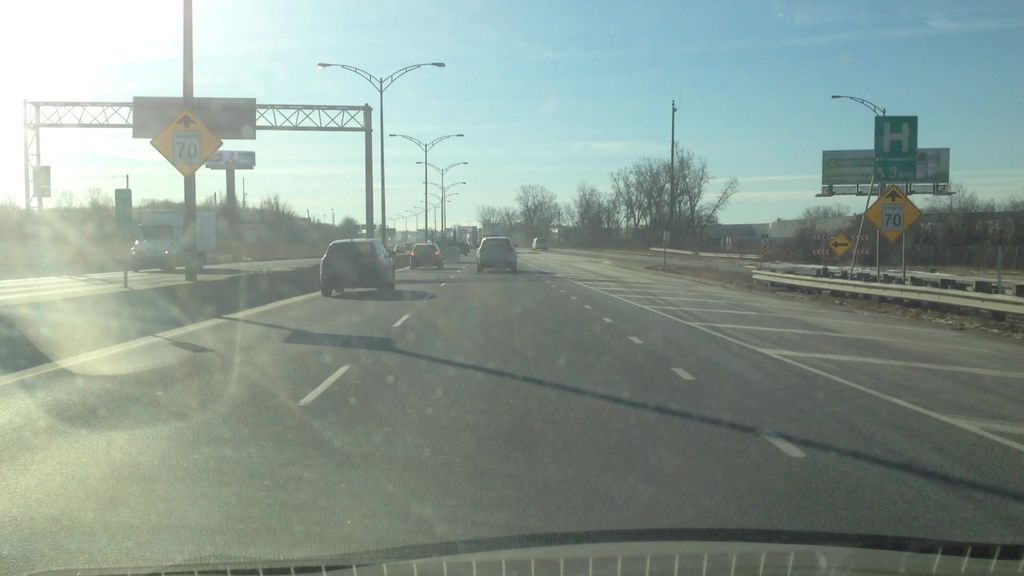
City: montreal